Question: I have the following table hierarchy in my database which i map to an Entity Framework model (Database First) using the Table-Per-Type (TPT) inheritance pattern:

The mapping in the EF model is straightforward: 'AssetContent' is a base abstract class while the other 2 are concrete subclasses.
The 'AssetContent' table participates into a many-to-many relationship with another table which, to keep the picture clear, is omitted.
My question is, how do i build a Linq-to-Entities query to load the related 'AssetContent' table using 'Include()' such that the 2 'sub-tables' are not loaded at all? This is especially important for the 'DatabaseAssetContent' table, whose 'BinaryContent' field may be quite large and of no relevance to the issuer of the query i want to build. As far as i observed, Entity Framework automatically loads the entire hierarchy for a table, whether lazy loading is enabled or not, but i am interested in loading only the rows in the 'AssetContent' table.
Is such a query possible using Linq-to-Entities (for Entity Framework 6)?
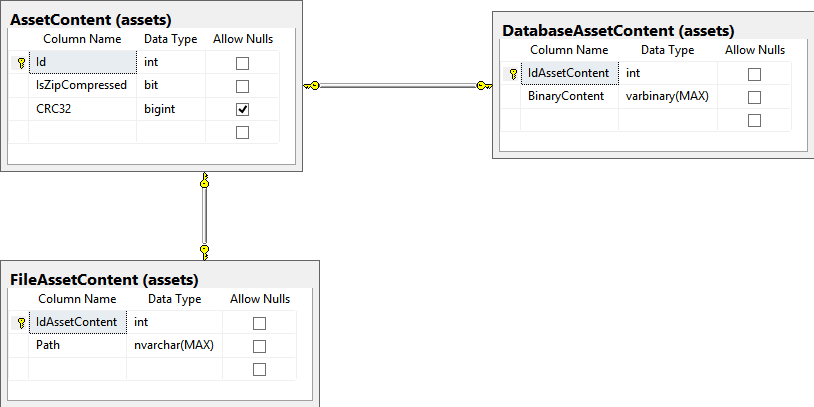
Answer: Eventually, i moved the 'AssetContent' table's fields (except the 'Id') into another, new table, called 'AssetContentWithMetadata', which has a 1-1 relationship to the 'AssetContent' table. This way, the 'AssetContent' table remains indeed a bit awkward, with a single field (the ID), but now i can load the metadata table alone, without burdening it with the contents as well.